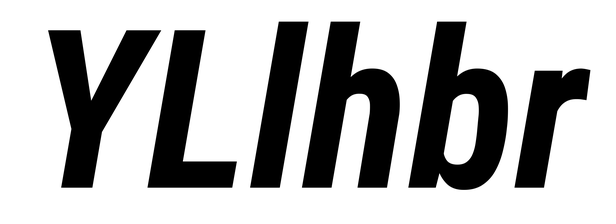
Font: Roboto-Italic_Condensed_Bold_Italic